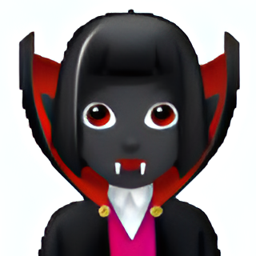
Name: vampire
Emoji: 🧛🏿
Group: People & Body
Sub-group: person-fantasy